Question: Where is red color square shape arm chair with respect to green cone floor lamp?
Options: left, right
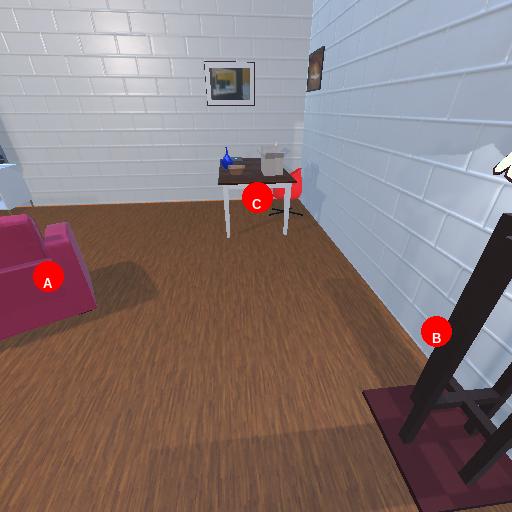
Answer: left